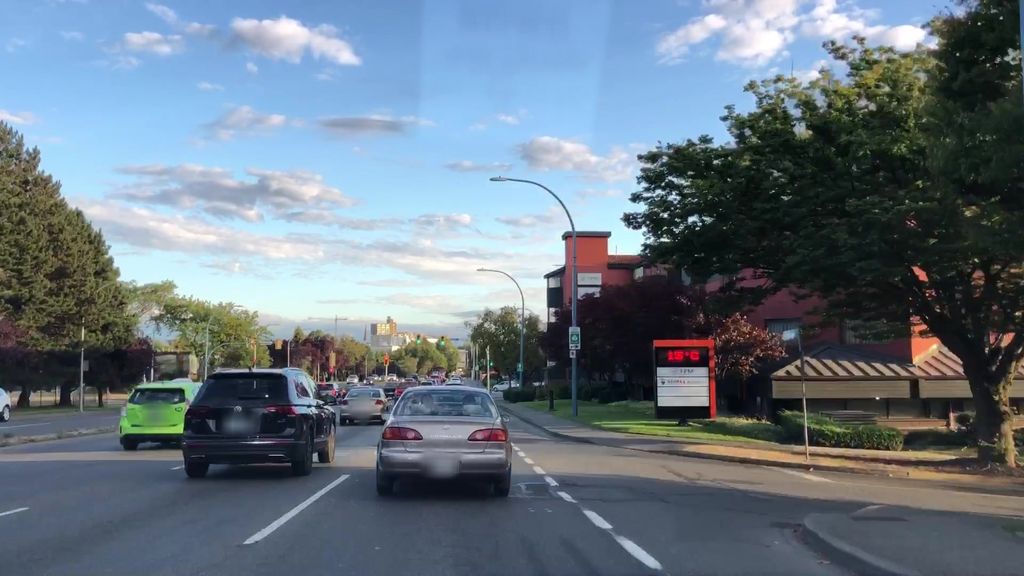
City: victoria